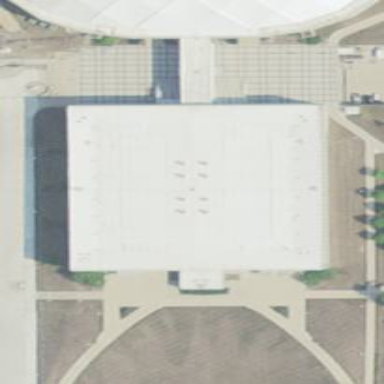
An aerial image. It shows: Sports center building.